Question: I am making a survey app, and I need to export the data to Excel. I added a '.xls' mime-type and I have a view called 'results.xls.slim' that contains an html table.
My controller looks like this:
'''
# GET /survey_groups/1/results
def results
@survey_group = get_survey_group
@survey = @survey_group.survey
@questions = @survey.questions
@members = @survey_group.members
organisation = @survey_group.organisation
respond_to do |format|
# http://stackoverflow.com/questions/<PHONE>/rails-excel-mime-type-how-to-change-default-filename
format.xls { headers['Content-Disposition'] = "attachment; filename="#{ organisation.name } - Survey Group Results"" }
end
end
'''
The problem when I click on the link to export to Excel
'''
= link_to('Excel', survey_results_path(@organisation.id, @survey_group.id, format: 'xls'))
'''
the results first render in the browser (see the screenshot below). Only when I F5 do I get the downloadable file as expected.

In case anyone is wondering, Excel does render basic html and somehow converts it so you can still use formulas etc (which makes for very convenient exporting of tabular data with no interop libraries needed etc.).
I only want the results to be downloaded, not rendered in the browser.
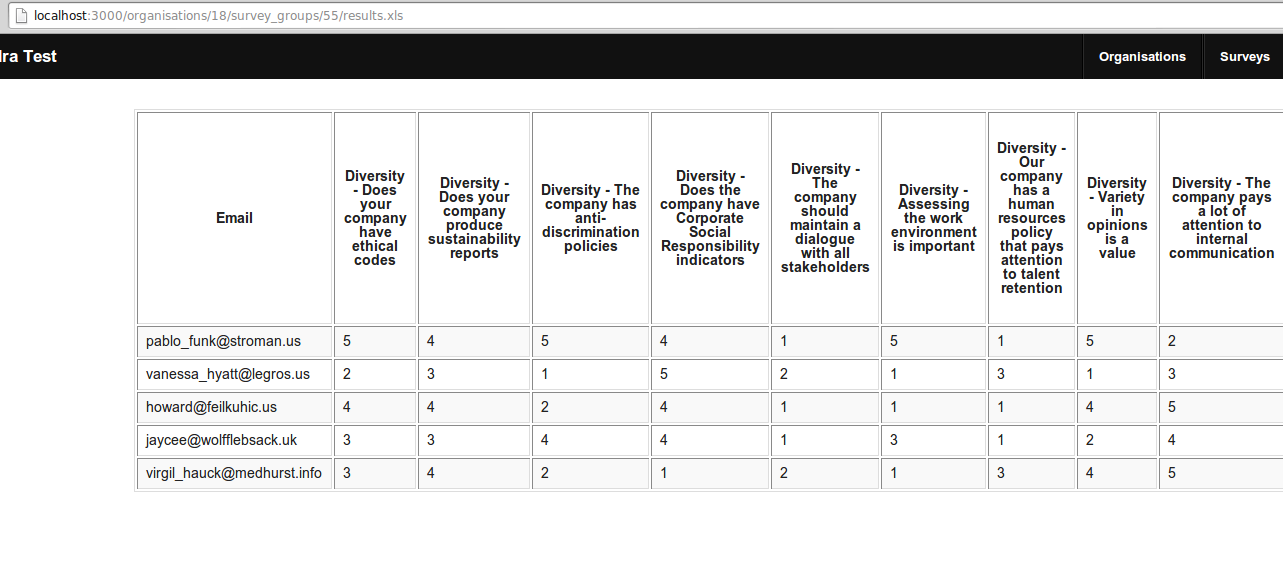
Answer: OK, the problem is that I am using jQuery Pjax and needed to disable PJax for the export to Excel link.